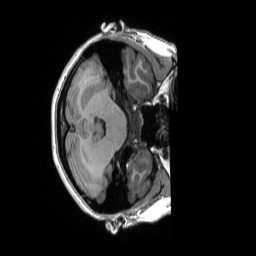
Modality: T1w
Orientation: axial
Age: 24
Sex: female
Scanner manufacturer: siemens
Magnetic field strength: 3 T
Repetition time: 2.53 s
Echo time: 0.0033 s